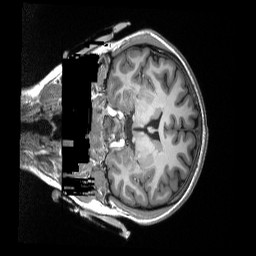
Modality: T1w
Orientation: coronal
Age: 18
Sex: female
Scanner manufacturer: siemens
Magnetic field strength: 3 T
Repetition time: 2.3 s
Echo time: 0.00298 s